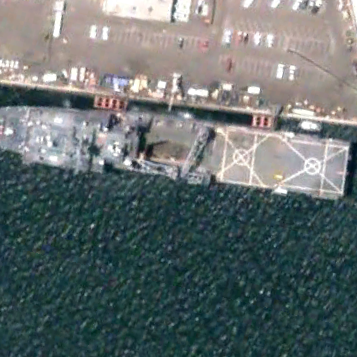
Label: combat